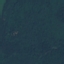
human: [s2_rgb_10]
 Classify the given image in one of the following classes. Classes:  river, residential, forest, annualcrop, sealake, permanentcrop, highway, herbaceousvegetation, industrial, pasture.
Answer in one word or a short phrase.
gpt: Forest